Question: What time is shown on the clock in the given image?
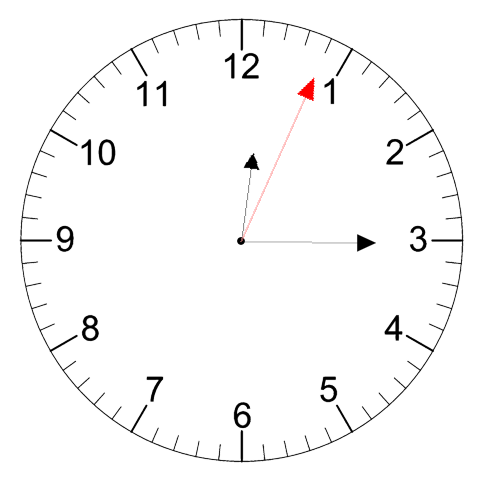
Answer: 12:15:04